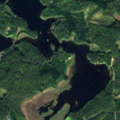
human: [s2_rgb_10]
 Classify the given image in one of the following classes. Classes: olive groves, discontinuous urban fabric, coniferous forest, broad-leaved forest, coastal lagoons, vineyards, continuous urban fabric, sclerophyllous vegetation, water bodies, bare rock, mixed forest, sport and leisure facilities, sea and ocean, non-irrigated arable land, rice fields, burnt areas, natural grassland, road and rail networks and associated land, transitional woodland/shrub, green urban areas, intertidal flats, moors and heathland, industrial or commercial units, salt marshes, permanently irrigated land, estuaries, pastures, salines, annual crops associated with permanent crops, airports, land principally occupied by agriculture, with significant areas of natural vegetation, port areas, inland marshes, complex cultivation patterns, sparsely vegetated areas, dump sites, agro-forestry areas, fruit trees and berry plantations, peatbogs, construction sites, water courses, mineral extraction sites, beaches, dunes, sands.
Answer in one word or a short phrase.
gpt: coniferous forest, mixed forest, water bodies